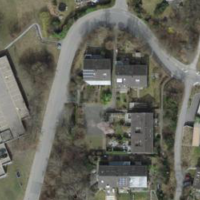
EUNIS habitat code: 55
Species observed at this site:
Lepidium draba